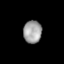
Tissue: lung
Cell type: T cells
Senescence score: 0.1707
Nuclear area (px): 407
Mean DAPI intensity: 159.432